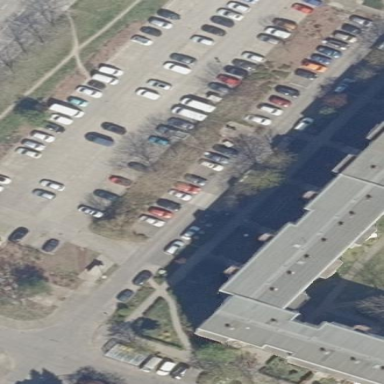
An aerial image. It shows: Parking area with concrete plates as the surface.